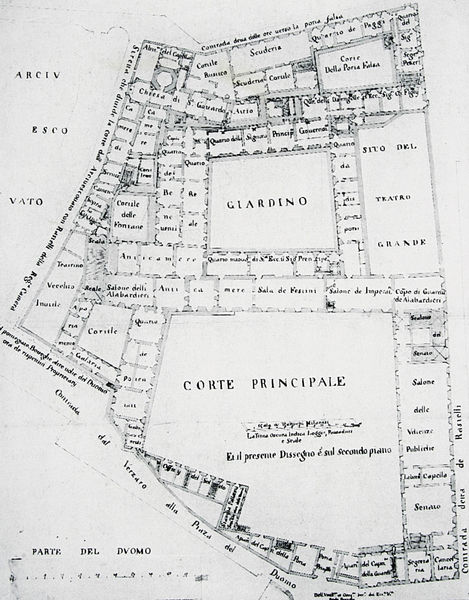
Titel: Palazzo Reale in Mailand, Grundriss
Standort: Mailand
Institution: Biblioteca Ambrosiana
Schlagwörter: entwurf, plan, schlossanlage, statplan